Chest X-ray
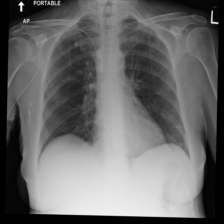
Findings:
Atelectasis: negative
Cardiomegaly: negative
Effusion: negative
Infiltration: negative
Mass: negative
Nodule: positive
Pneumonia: negative
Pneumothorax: negative
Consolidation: negative
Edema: negative
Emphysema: negative
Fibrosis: negative
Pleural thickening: negative
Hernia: negative